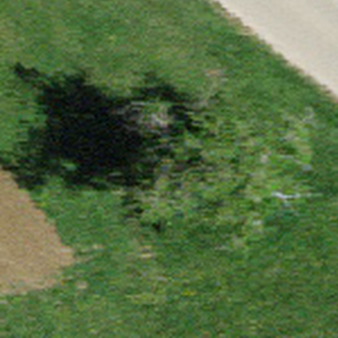
Label: other